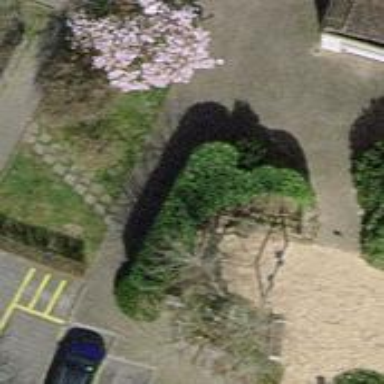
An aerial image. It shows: Shrubbery in natural setting.